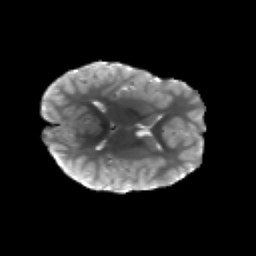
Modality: T2w
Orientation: axial
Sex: female
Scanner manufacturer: siemens
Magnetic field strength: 3 T
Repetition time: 5 s
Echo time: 0.071 s